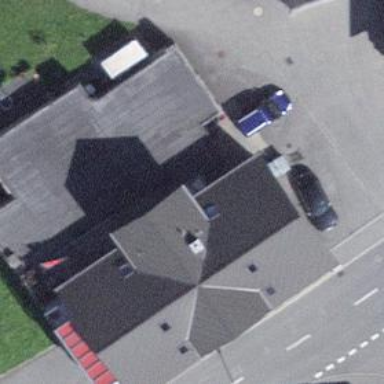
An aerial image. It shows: Bakery inside building.